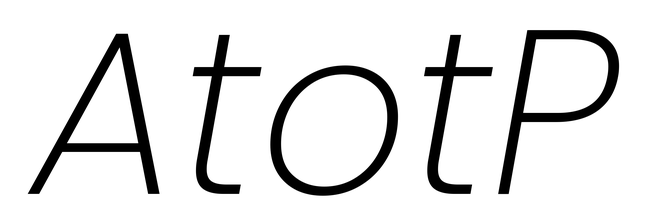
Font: Poppins-ExtraLightItalic